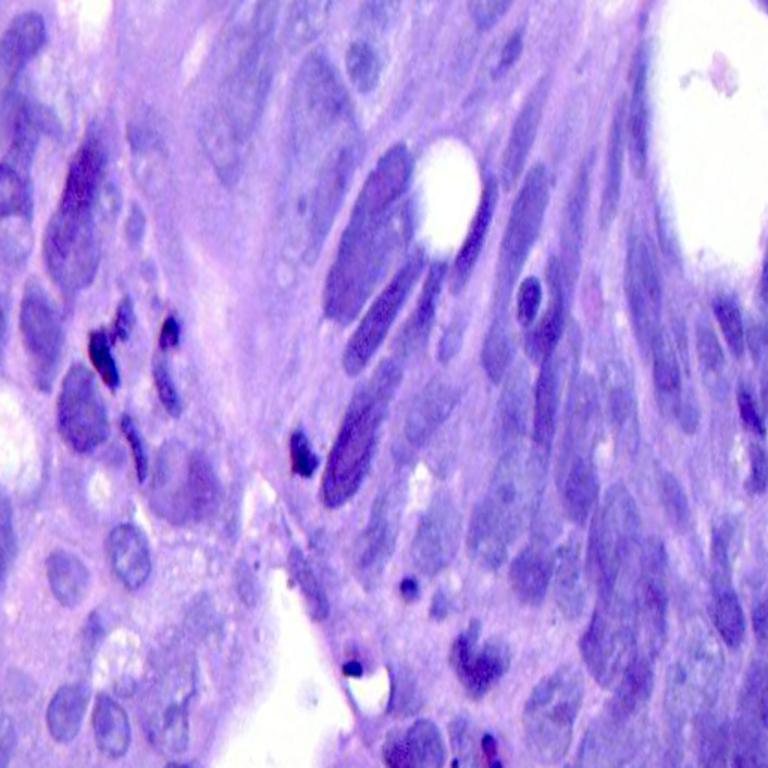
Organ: colon
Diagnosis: adenocarcinomas